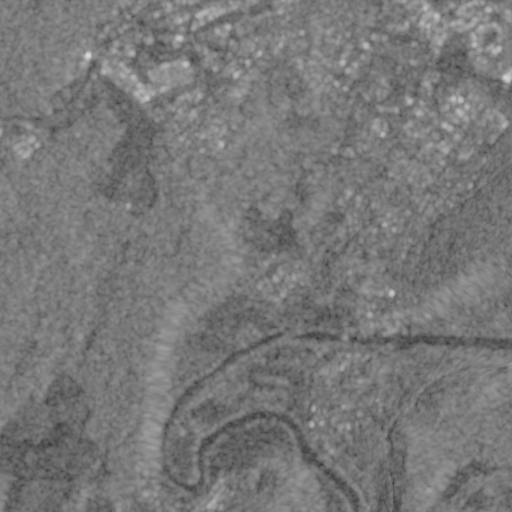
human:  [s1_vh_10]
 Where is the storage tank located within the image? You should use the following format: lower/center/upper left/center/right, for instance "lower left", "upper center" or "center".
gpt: The storage tank is located in the upper left of the image.
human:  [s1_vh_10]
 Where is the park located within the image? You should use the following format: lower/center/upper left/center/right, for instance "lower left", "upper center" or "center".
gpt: There is no park in the image.

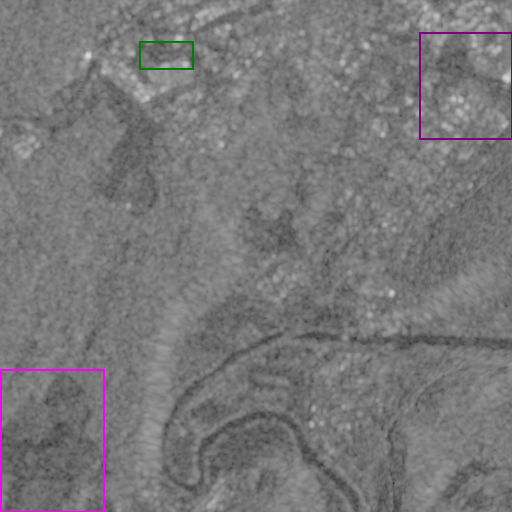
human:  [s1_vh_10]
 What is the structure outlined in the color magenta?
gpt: The structure outlined in magenta is a crop field.
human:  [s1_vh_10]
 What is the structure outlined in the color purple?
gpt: The structure outlined in purple is a park.
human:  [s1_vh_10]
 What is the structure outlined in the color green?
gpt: The structure outlined in green is a parking lot.
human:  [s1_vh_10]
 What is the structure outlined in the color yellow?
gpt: There is no yellow outline.